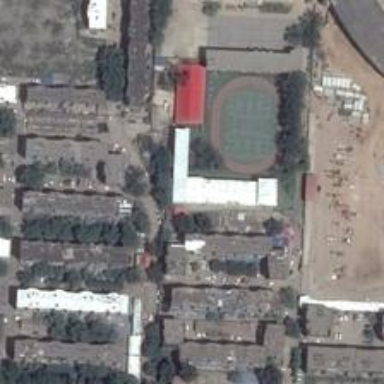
The fotball field is surrounded by buildings and trees in a rectangular space .